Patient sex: F
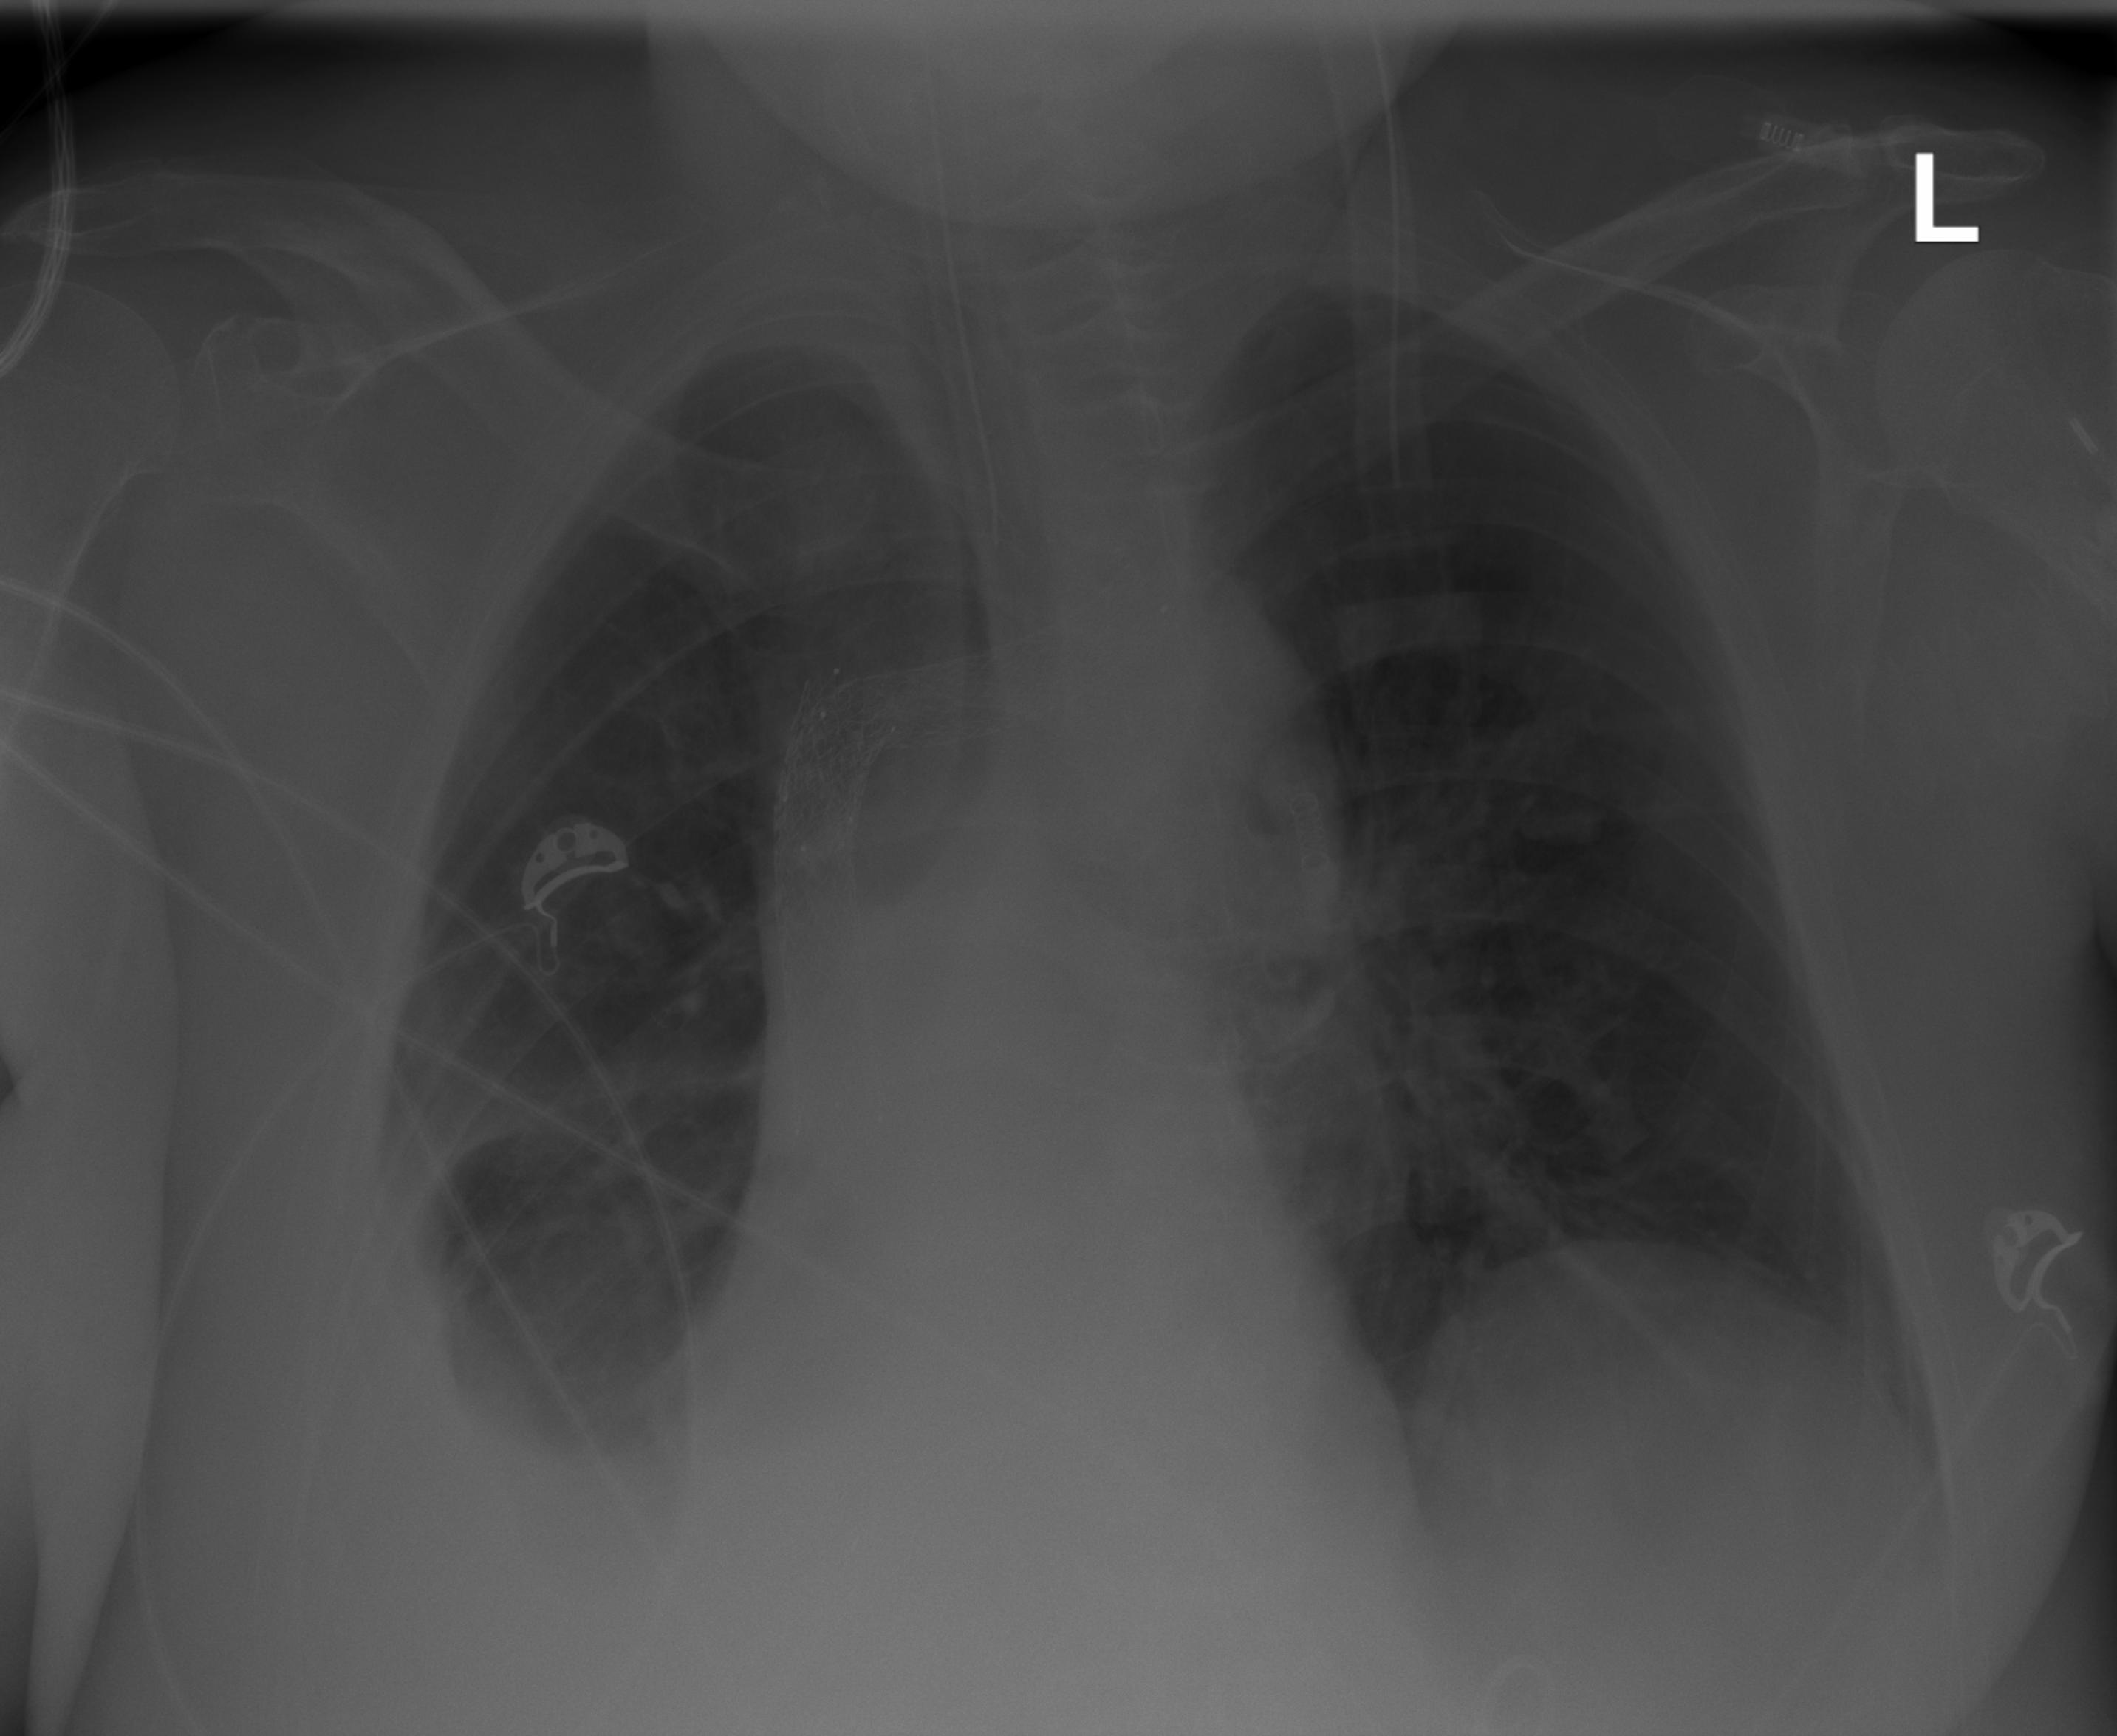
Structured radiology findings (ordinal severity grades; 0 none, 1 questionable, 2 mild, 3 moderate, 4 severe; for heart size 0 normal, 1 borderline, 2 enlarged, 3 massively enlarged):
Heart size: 0
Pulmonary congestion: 0
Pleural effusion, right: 2
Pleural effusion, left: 1
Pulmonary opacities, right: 0
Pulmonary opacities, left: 0
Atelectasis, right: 2
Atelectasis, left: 0